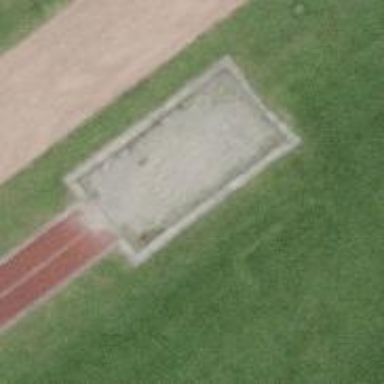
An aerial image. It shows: Long jump sand pitch for leisure sports.